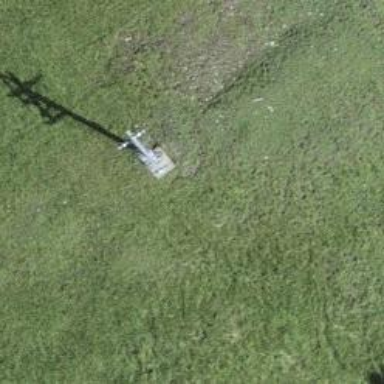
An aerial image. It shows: Pylon used for aerialway.